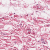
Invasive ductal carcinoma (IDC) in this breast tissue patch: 0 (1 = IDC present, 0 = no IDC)